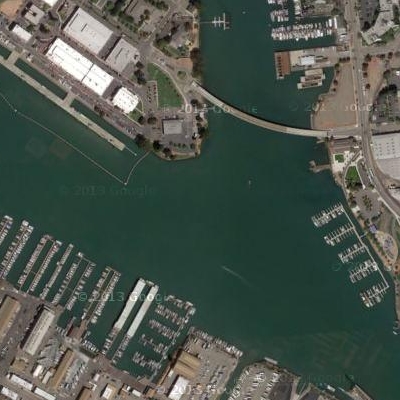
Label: dRiverLake